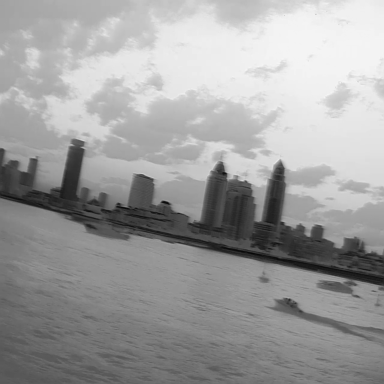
There is a canoe in the infrared image.